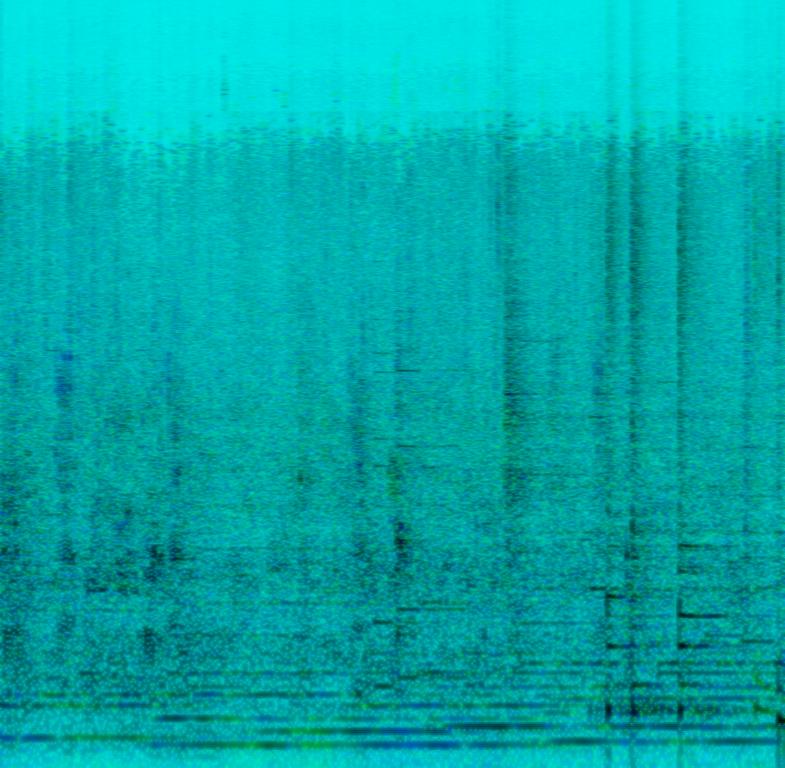
The low quality recording features a soft rock song playing over pigs oinks sound effects. The song contains a short drum break at the beginning, punchy snare, simple kick pattern, smooth bass guitar, wide acoustic rhythm guitar, shimmering cymbals and flat female vocals singing over it. Sounds like it is some kind of documentary about pigs, as the song is playing in the background.